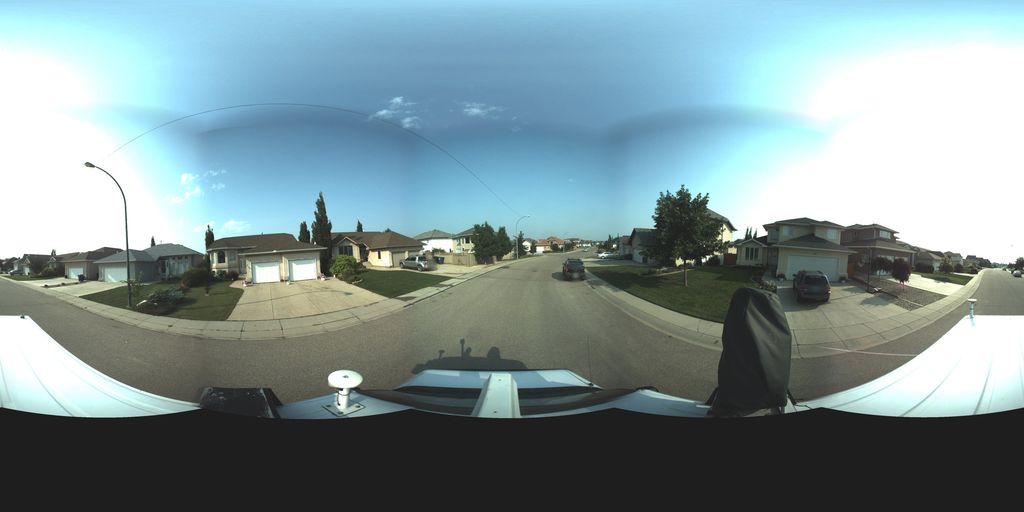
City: saskatoon